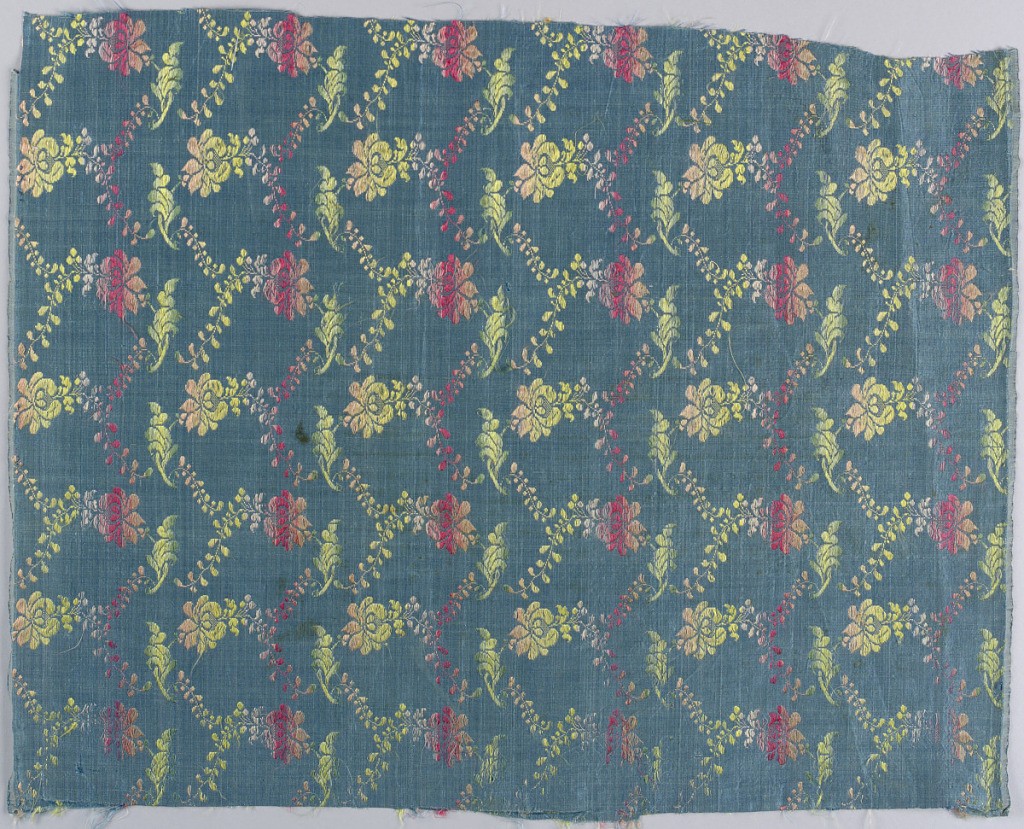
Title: Textile
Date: late 18th century
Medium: silk Technique: predominantly warp-faced plain weave patterned by floats of a supplementary warp bound on the back only at regular intervals across fabric
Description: Small-scale floral pattern on blue background.